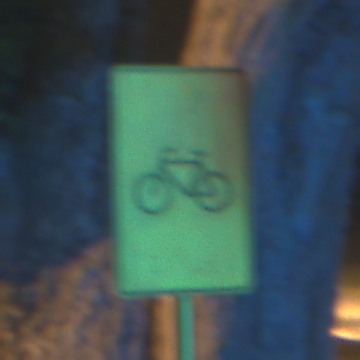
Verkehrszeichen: RadverkehrOhnePfeilsymbol
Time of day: Night
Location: Outdoor (Urban)
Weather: PartlyCloudy
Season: NotSpecified
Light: Artificial